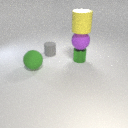
large yellow rubber cylinder above large purple rubber sphere